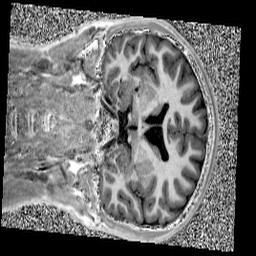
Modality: UNIT1
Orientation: coronal
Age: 12
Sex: male
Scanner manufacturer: siemens
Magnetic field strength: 3 T
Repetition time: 4 s
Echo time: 0.00303 s